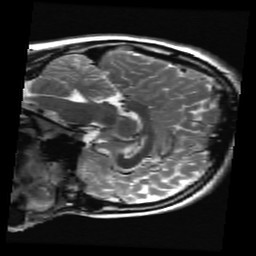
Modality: T2w
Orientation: sagittal
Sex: male
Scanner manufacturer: ge
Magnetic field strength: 3 T
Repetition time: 5 s
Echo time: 0.1012 s